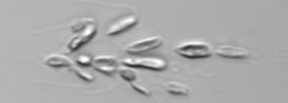
Label: Dinobryon